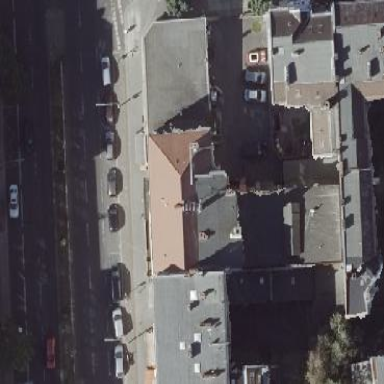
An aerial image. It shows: Residential building.